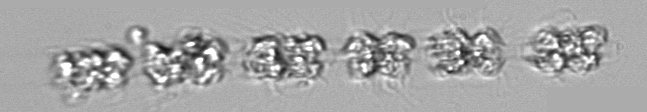
Label: Leptocylindrus_mediterraneus